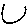
Label: hexagon